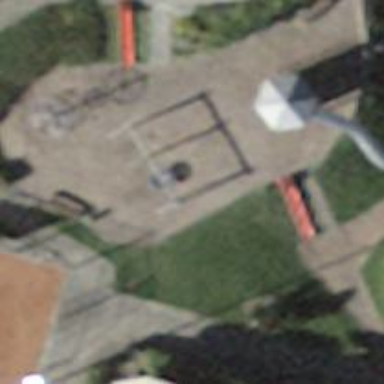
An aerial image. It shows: Playground featuring swings.